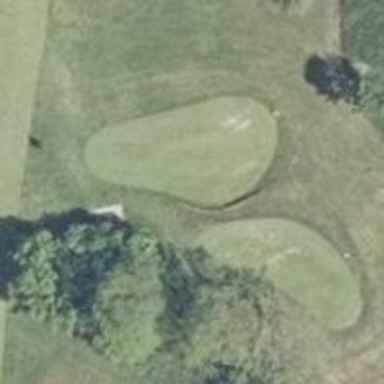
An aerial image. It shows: Golf hole.